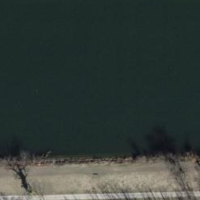
EUNIS habitat code: 15
Species observed at this site:
Anacamptis pyramidalis
Centaurea scabiosa